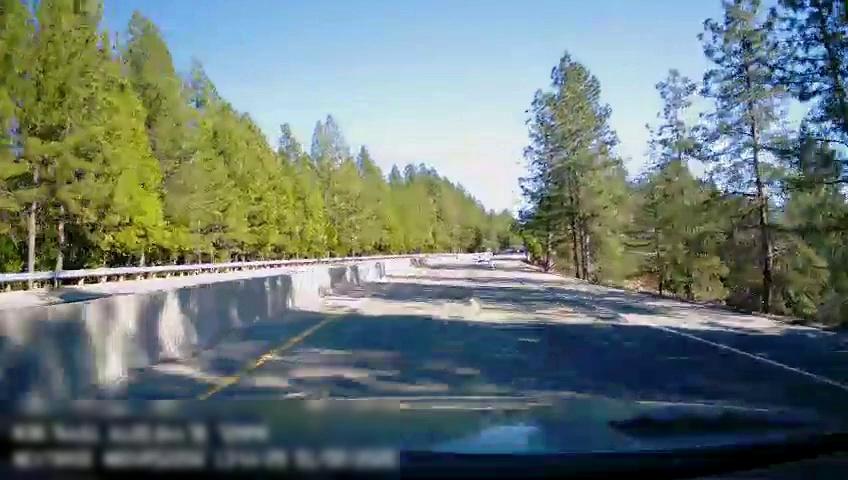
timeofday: Day
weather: Sunny
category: Drivable Space
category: Drivable Space
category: Vehicles | Car
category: Lanes | Alternate Lane
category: Lanes | Current Lane
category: Lanes | Alternate Lane
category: Lanes | Opposite Lane